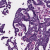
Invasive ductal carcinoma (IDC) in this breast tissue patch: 1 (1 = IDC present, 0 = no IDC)